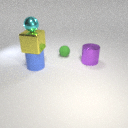
small cyan metal sphere above large yellow metal cube